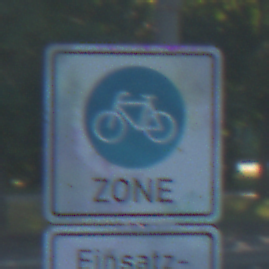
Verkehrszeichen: BeginnFahrradzone
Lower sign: BesondereFahrzeugeUndTransportgueter3
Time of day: MorningAfternoon
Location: Outdoor (Urban)
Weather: Clear
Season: NotSpecified
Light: Natural